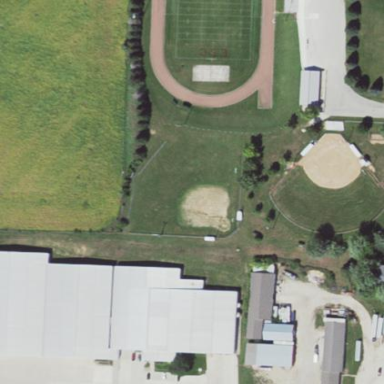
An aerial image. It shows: Baseball pitch for leisure and sports activities.